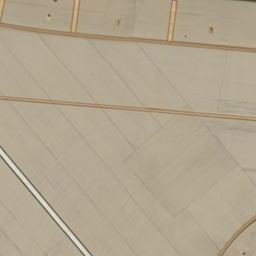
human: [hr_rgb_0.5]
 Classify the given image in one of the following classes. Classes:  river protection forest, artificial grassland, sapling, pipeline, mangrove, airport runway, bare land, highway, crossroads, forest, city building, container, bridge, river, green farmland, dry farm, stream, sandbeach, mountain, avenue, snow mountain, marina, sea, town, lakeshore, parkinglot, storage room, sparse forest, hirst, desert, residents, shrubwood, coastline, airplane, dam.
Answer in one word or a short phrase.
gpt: airport runway